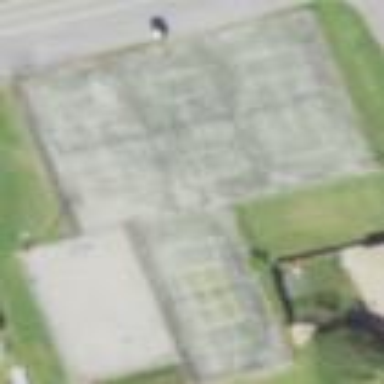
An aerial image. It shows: Tennis court on pitch designated for leisure land.